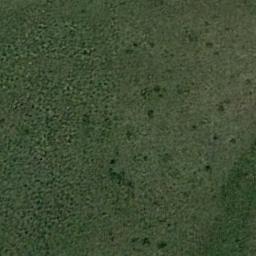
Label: meadow